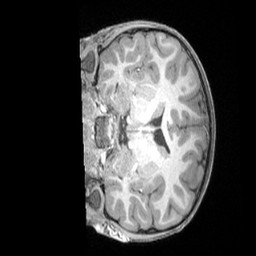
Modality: T1w
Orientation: coronal
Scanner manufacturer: siemens
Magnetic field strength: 3 T
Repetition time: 2.4 s
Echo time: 0.00224 s